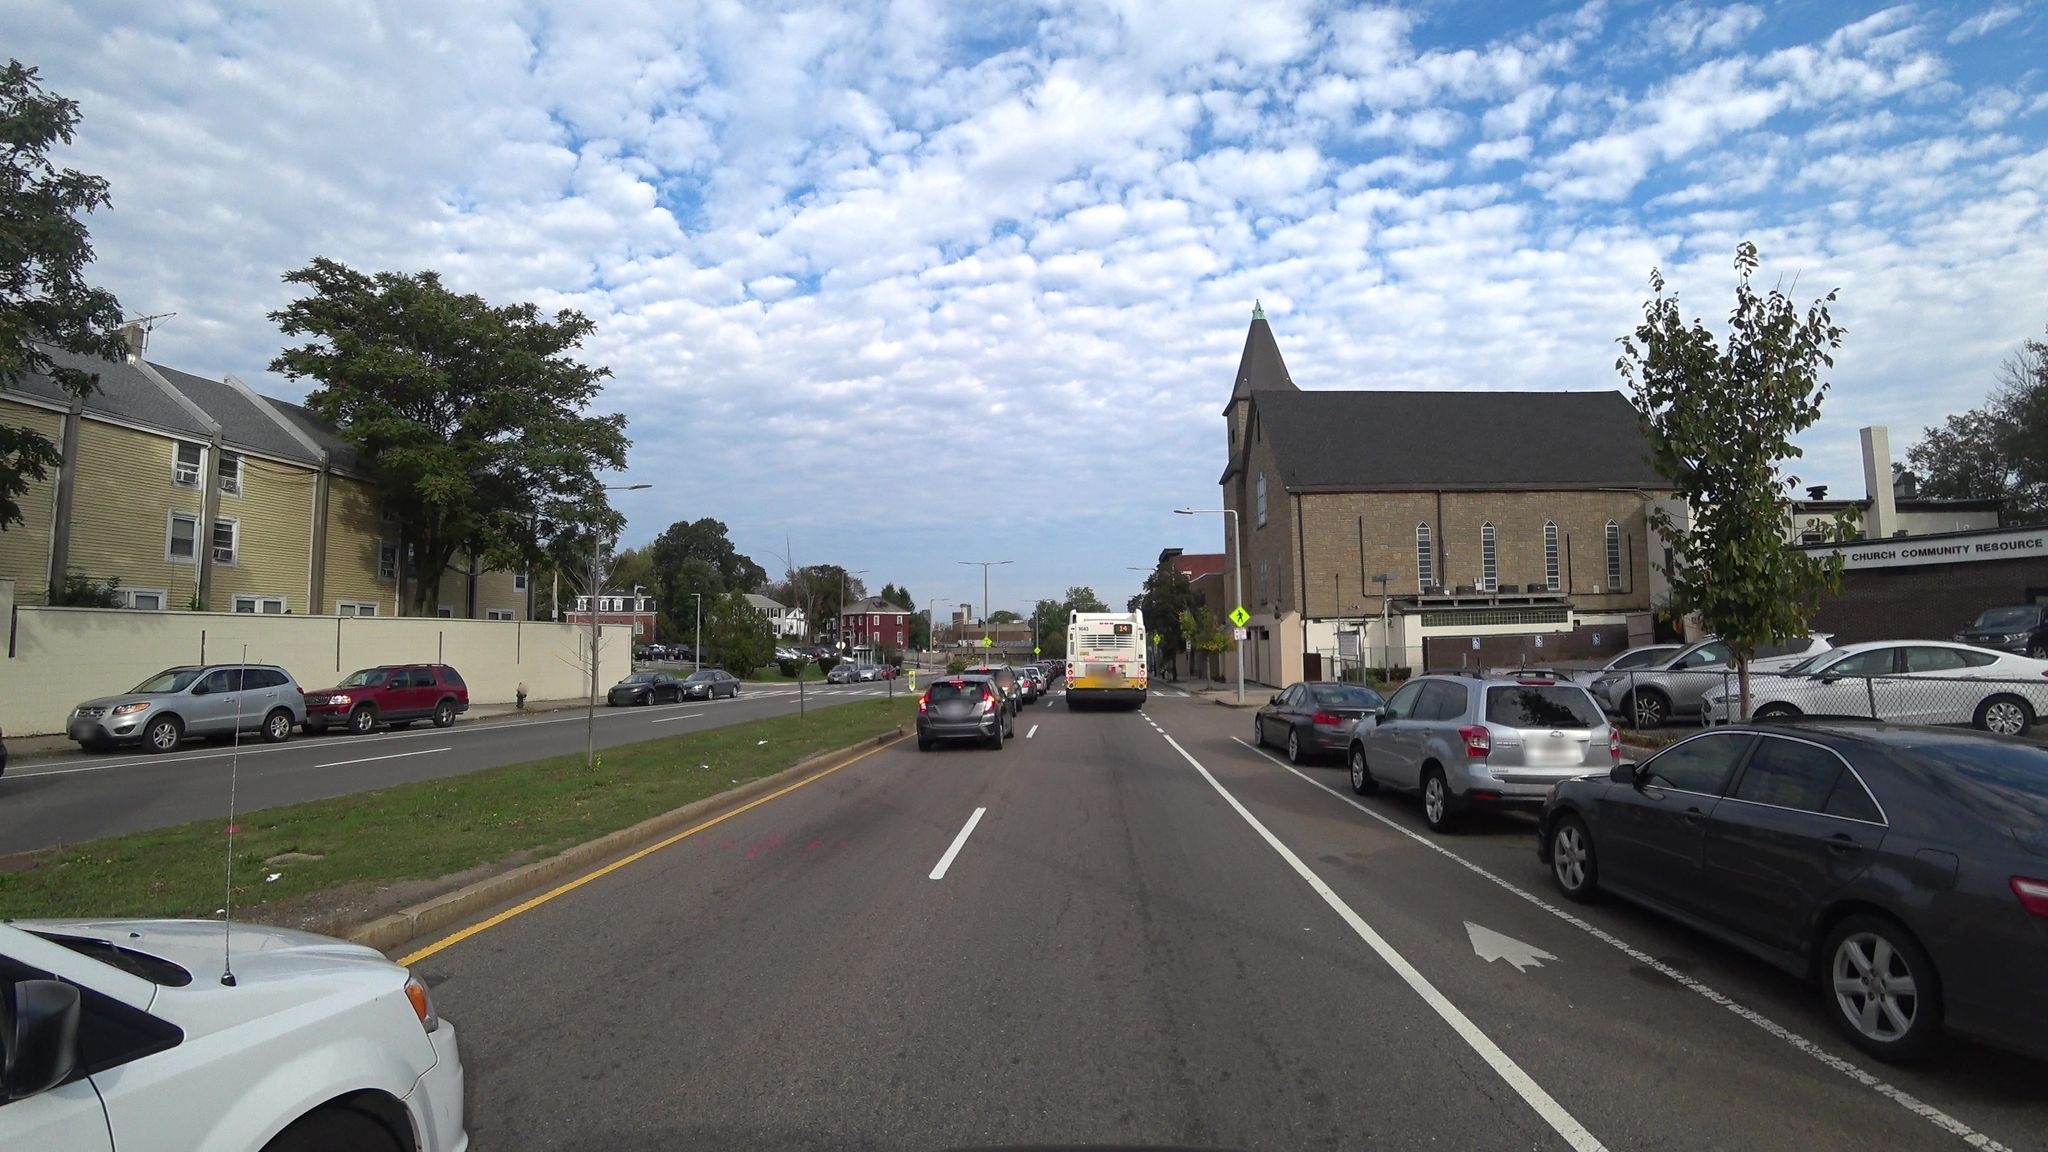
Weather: cloudy
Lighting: day
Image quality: good
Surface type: driving surface
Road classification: secondary
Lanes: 2
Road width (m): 20.1
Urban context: urban centre
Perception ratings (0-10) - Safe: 6.68, Lively: 6.13, Beautiful: 8.16, Boring: 2.66, Depressing: 1.09, Wealthy: 4.94